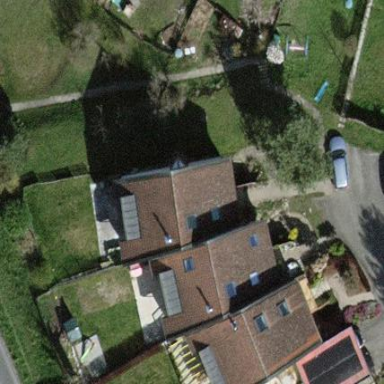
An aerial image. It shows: Terrace building with gabled roof.